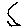
Label: moon